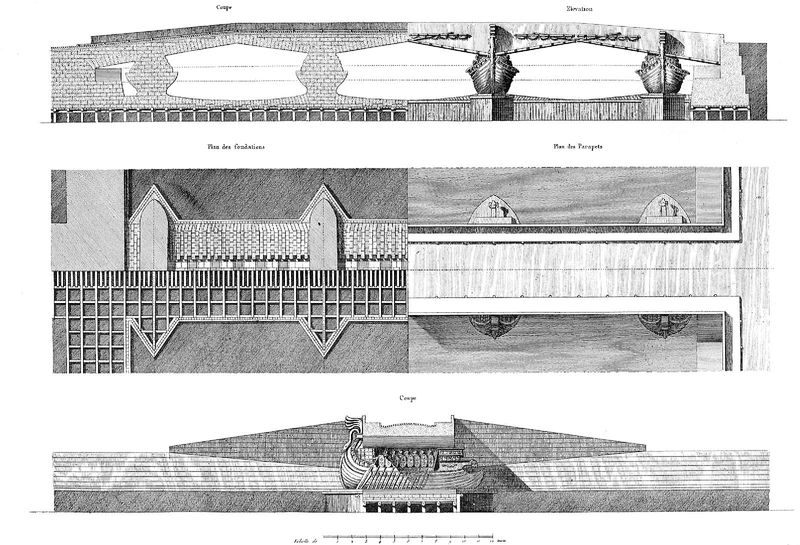
Titel: “L´Architecture considérée sous le rapport de l´art, des moers et de la législation”
Künstler: Claude Nicolas Ledoux
Schlagwörter: skizze, zeichnung, gebäude, muster, architektur, boote, schiff, schrift, mauerwerk, bleistift, entwurf, tore, mauern, skala, ausschnitte